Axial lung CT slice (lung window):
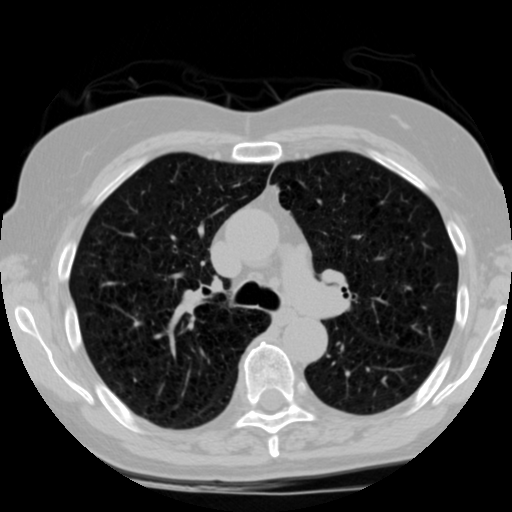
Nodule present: no